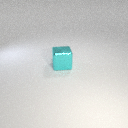
large cyan metal cube